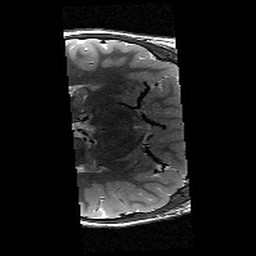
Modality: T2w
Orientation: axial
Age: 10
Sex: female
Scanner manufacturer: siemens
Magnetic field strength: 3 T
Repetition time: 9.23 s
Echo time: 0.067 s